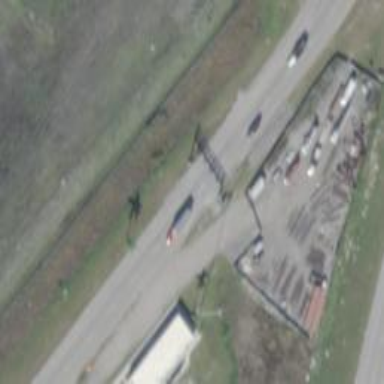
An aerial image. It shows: Toll gantry on the road.